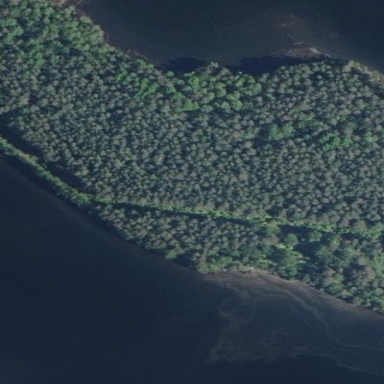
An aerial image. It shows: Forest area.